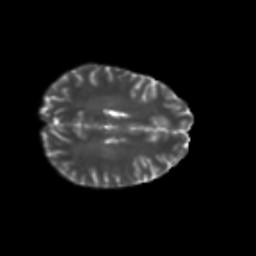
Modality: T2w
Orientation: axial
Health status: healthy
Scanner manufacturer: philips
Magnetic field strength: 3 T
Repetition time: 6.964 s
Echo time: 0.092 s